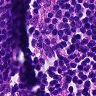
Metastatic tissue present: no